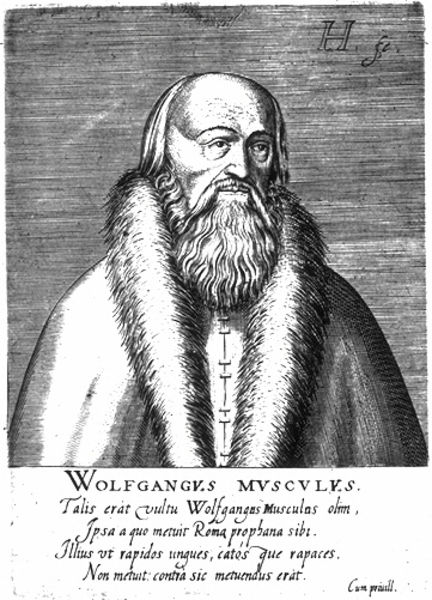
Titel: Bildnis des Wolfgang Musculus
Künstler: Hendrik (d.Ä.) Hondius
Institution: (Seriendruck)
Schlagwörter: gemälde, mann, schatten, umhang, weiß, grau, hintergrund, licht, mund, nase, profil, schwarz, skizze, zeichnung, blick, alt, bart, hemd, schnurrbart, arm, augen, kragen, pelz, vollbart, bildnis, portrait, porträt, signatur, gewand, haare, halbfigur, mantel, augenbrauen, frontal, lippen, locke, locken, renaissance, traurig, fell, holzschnitt, schrift, papier, grafik, graphik, kahl, ernst, inschrift, glatze, umgang, greis, druck, initialen, schraffur, stich, text, buchstaben, beschriftung, bleistift, halbglatze, rom, schriftbild, pelzkragen, zeilen, kupferstich, latein, schrit, chrift, wolfgang, skizzr, bollbart, wolfang, h, z, h., wolfgangus muschulus